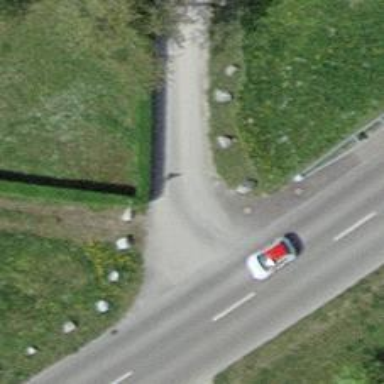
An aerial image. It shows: Hedge acting as barrier.